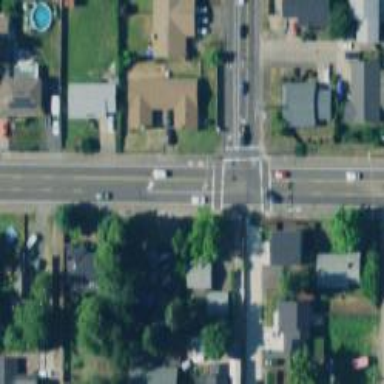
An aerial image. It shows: Solid stop line on the road.